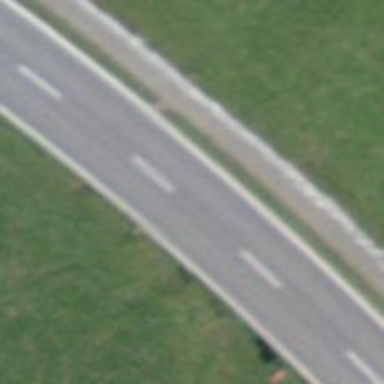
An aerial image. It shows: Secondary road.